如图是函数 \(y = f(x)\) 的导函数 \(f'(x)\) 的图象，则下面判断正确的是（ ）

A. \(f(x)\) 在 \((-3,1)\) 上是增函数

B. \(f(x)\) 在 \((1,2)\) 上是减函数

C. 当 \(x = 2\) 时，\(f(x)\) 取得极小值

D. 当 \(x = 4\) 时，\(f(x)\) 取得极小值
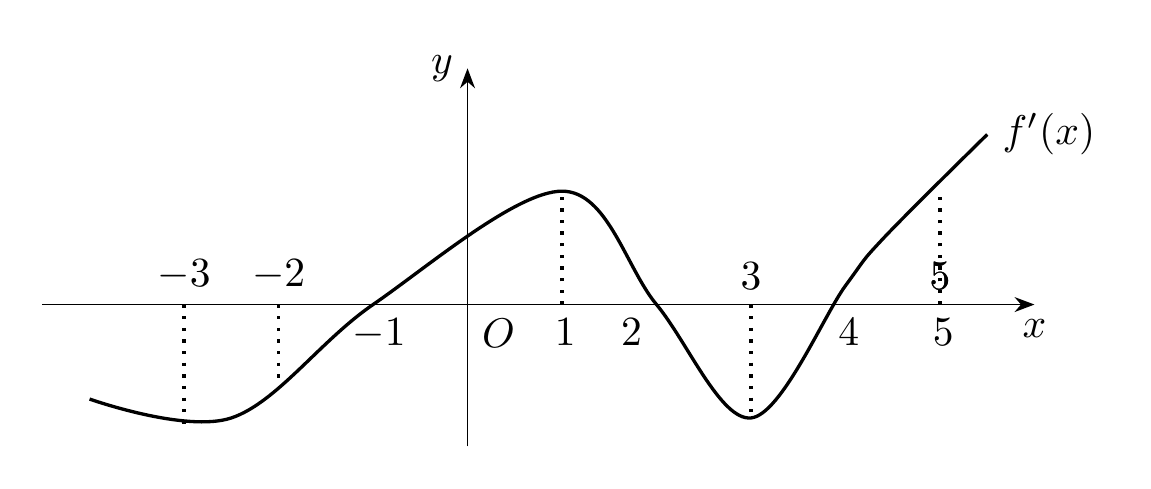
【解答】
【答案】\({D}\)

【分析】利用导数与函数单调性间的关系及极值的定义，结合图象，对各个选项逐一分析判断，即可求解。

【解答】解：对于选项A，\(f(x)\) 在 \((-3,1)\) 上是增函数，由图知，当 \(x \in (-3,1)\) 时，\(f'(x)\) 的符号有正有负，\(f(x)\) 不是单调的函数，所以选项A错误。

对于选项B，\(f(x)\) 在 \((1,2)\) 上是减函数，由图知，当 \(x \in (1,2)\) 时，\(f'(x) > 0\)，\(f(x)\) 是增函数，所以选项B错误。

对于选项C，当 \(x = 2\) 时，\(f(x)\) 取得极小值，由图知 \(f'(2) = 0\)，且在 \(x = 2\) 左侧附近，\(f'(x) > 0\)，在 \(x = 2\) 右侧附近，\(f'(x) < 0\)，所以 \(x = 2\) 是极大值点，\(f(x)\) 在 \(x = 2\) 处取到极大值，所以选项C错误。

对于选项D，当 \(x = 4\) 时，\(f(x)\) 取得极小值，由图知 \(f'(4) = 0\)，且在 \(x = 4\) 左侧附近，\(f'(x) < 0\)，在 \(x = 4\) 右侧附近，\(f'(x) > 0\)，所以 \(x = 4\) 是极小值点，\(f(x)\) 在 \(x = 4\) 处取到极小值，所以选项D正确。

故选：\({D}\)。

【点评】本题考查利用导数研究函数的极值，属于中档题。